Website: home-depot
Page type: customer-info-address
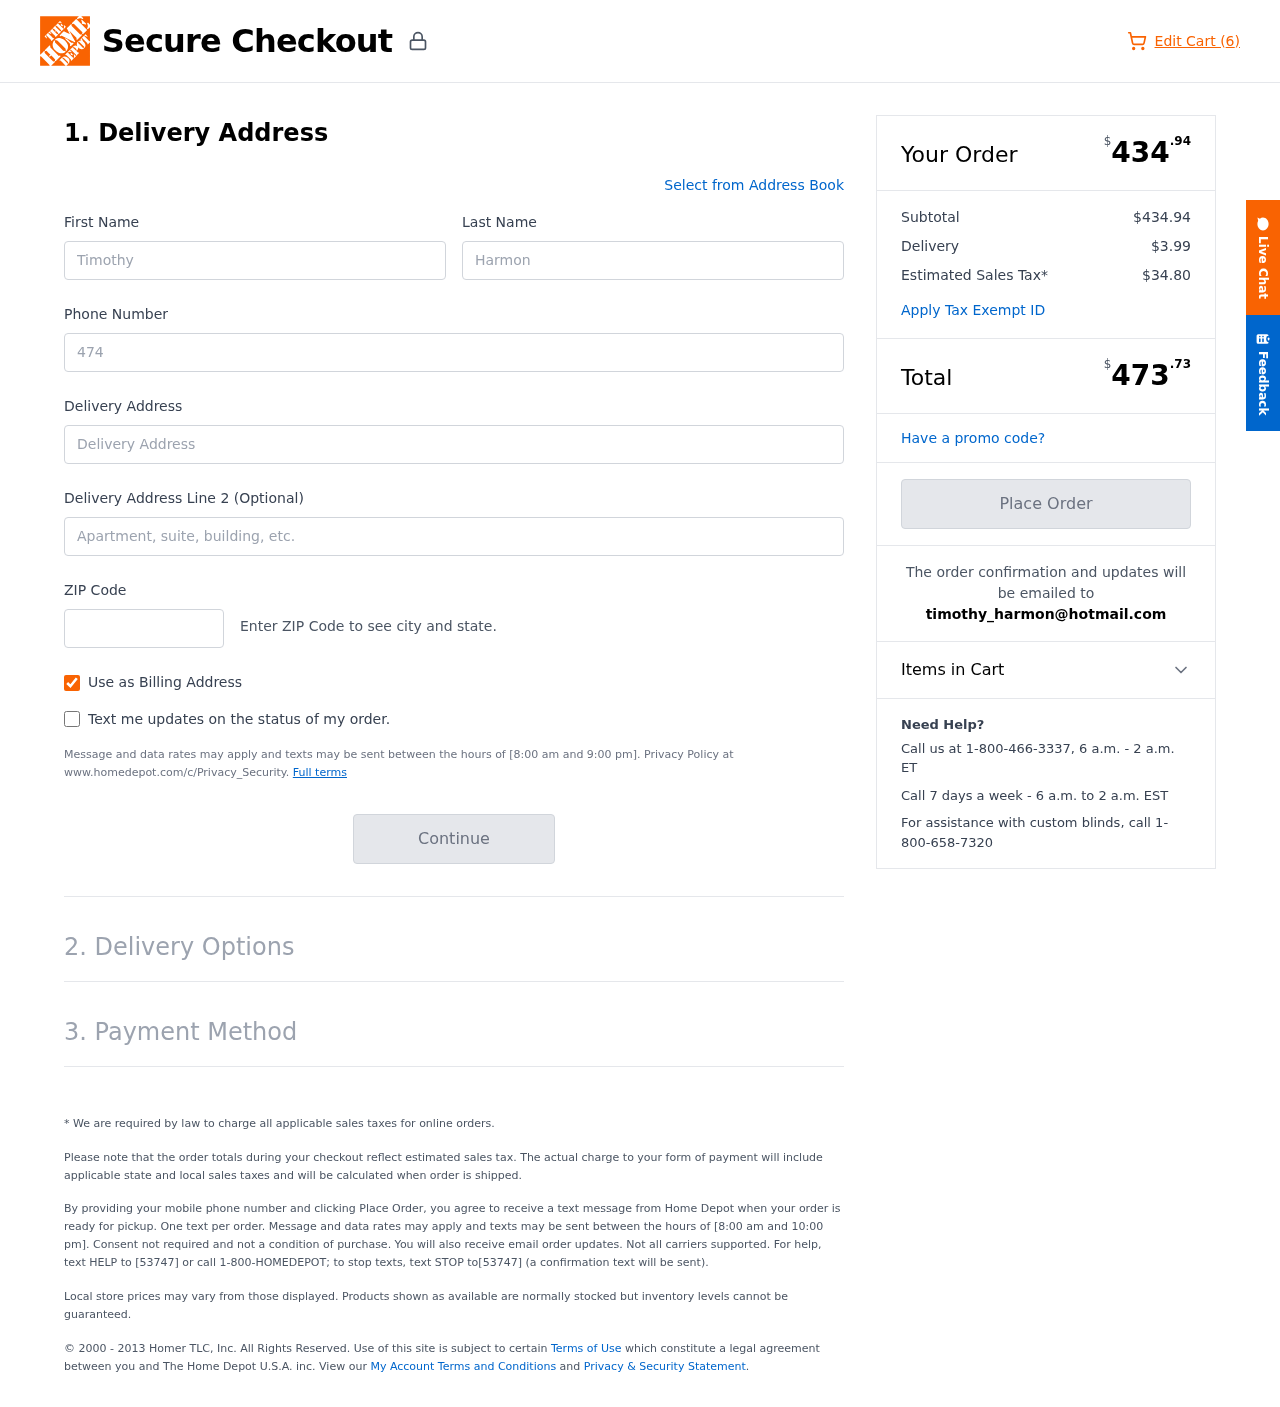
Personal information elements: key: PII_EMAIL
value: timothy_harmon@hotmail.com
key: PII_FIRSTNAME
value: Timothy
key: PII_LASTNAME
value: Harmon
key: PII_PHONE
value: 4742889484
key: PII_POSTCODE
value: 83146
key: PII_STREET
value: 915 Maureen Garden Suite 245
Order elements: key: ORDER_NUM_ITEMS
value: Edit Cart (6)
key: ORDER_SUBTOTAL_HEADER
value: $434.94
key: ORDER_SUBTOTAL
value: $434.94
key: ORDER_SHIPPING_COST
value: $3.99
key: ORDER_TAX
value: $34.80
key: ORDER_TOTAL2
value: $473.73